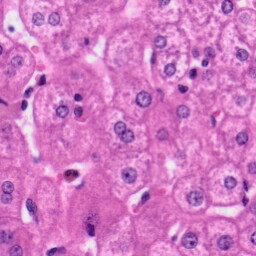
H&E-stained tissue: Liver